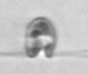
Label: flagellate_morphotype1